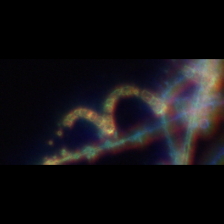
Taxon: Diatom_aggregate
Group: Diatoms